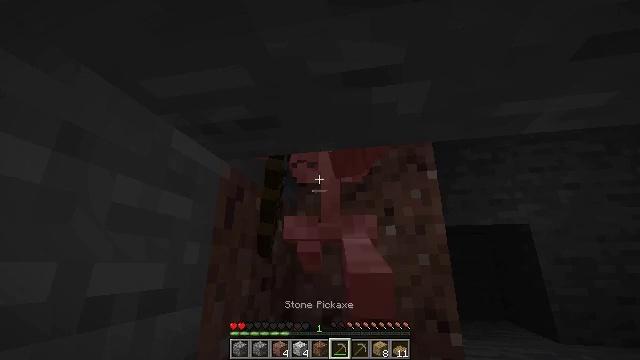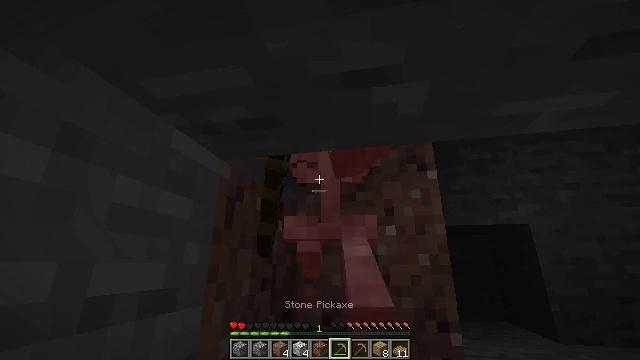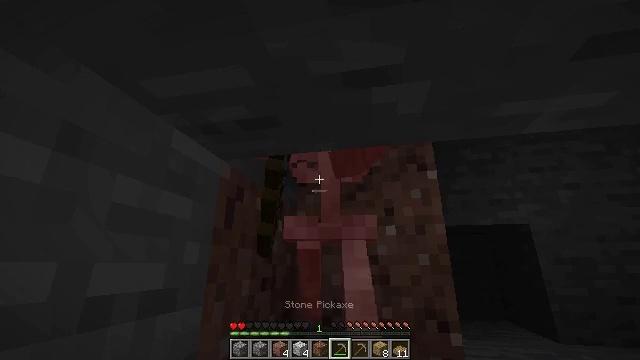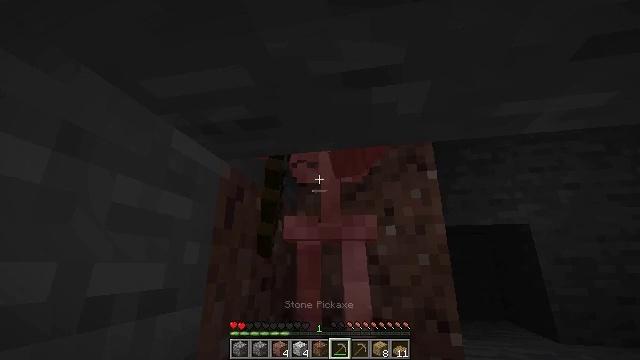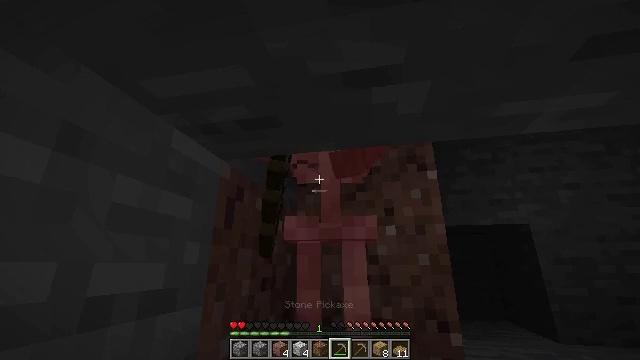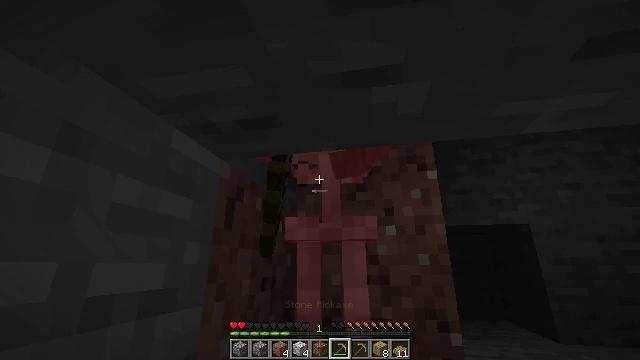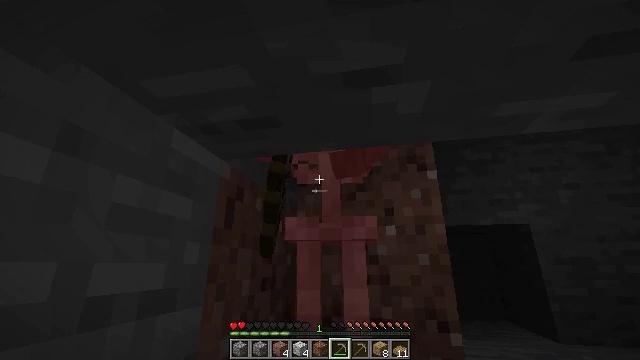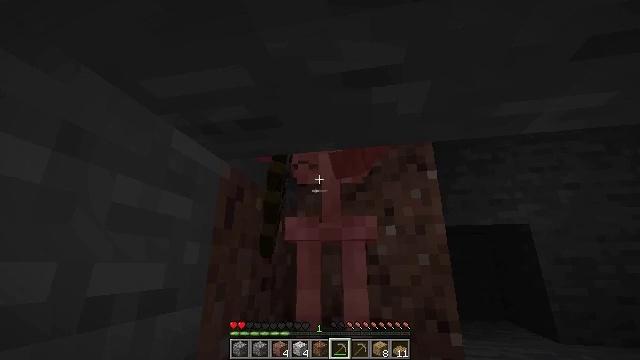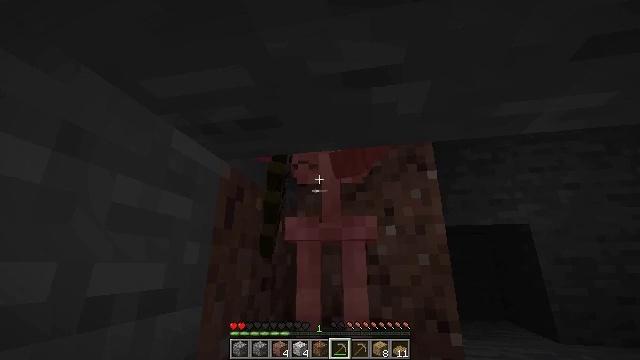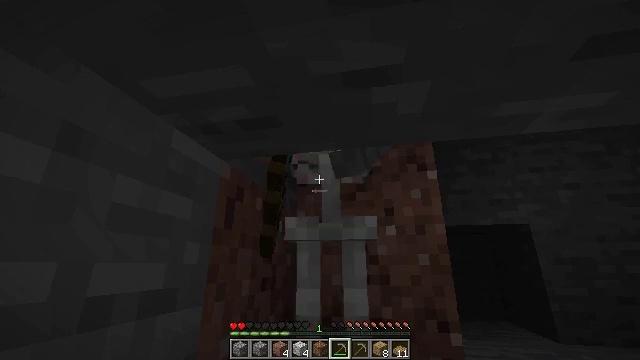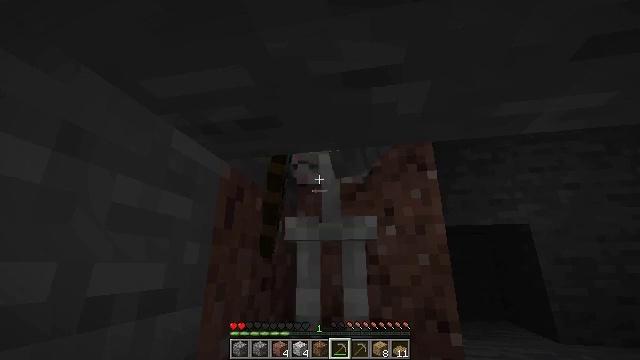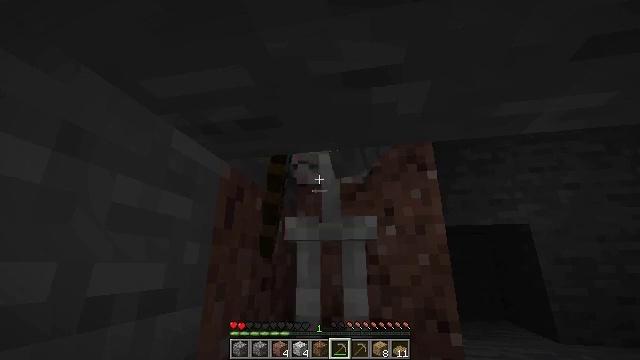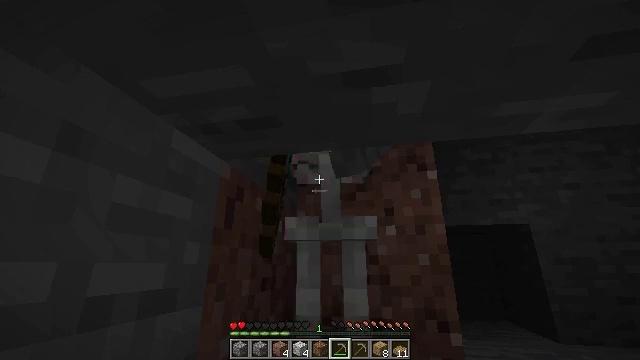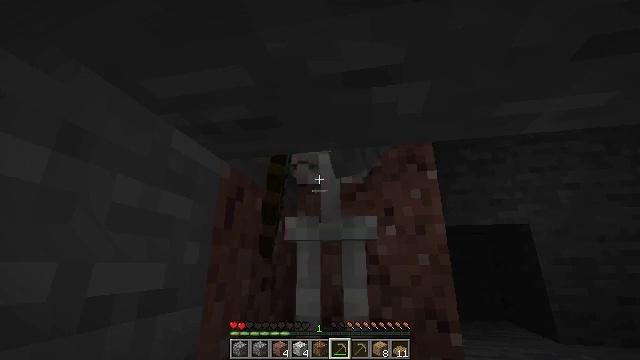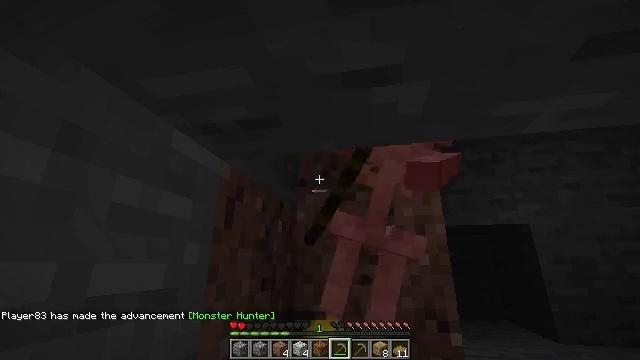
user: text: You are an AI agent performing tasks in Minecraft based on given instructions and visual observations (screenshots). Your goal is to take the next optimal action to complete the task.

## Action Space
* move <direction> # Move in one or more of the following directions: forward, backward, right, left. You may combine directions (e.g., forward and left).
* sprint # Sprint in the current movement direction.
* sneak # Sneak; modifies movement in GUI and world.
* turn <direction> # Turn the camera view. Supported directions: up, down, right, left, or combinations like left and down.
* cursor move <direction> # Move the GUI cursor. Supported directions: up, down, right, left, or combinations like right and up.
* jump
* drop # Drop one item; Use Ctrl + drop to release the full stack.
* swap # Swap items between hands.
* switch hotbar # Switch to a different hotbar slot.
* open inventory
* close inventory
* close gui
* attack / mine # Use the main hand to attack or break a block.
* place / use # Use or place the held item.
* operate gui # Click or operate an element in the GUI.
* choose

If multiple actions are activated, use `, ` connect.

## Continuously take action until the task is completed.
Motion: motion action
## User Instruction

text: Kill a skeleton.
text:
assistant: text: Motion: no_op
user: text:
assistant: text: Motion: attack / mine
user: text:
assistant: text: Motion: attack / mine
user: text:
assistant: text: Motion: attack / mine
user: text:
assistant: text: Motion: attack / mine
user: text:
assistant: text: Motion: attack / mine
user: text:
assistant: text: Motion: attack / mine
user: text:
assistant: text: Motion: no_op
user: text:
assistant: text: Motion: attack / mine
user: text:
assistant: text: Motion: attack / mine
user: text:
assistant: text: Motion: no_op
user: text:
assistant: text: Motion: attack / mine
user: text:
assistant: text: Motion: attack / mine
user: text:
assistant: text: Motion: attack / mine
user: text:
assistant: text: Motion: attack / mine